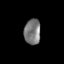
Tissue: skin
Cell type: Epithelial cells
Senescence score: 0.2723
Nuclear area (px): 410
Mean DAPI intensity: 121.637